Here is a 2-D grayscale rendering of raw bearing vibration samples (signal-to-image). What is the most likely bearing condition (normal, inner_race, outer_race, ball)?
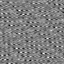
Answer: outer_race